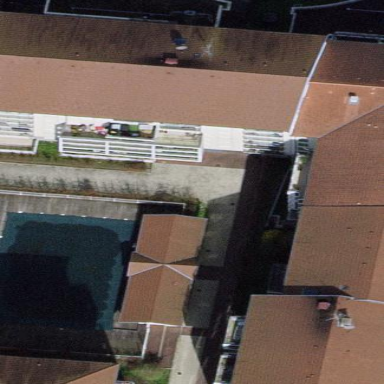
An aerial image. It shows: Building with gabled roof. The roof orientation is along the building's structure.